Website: home-depot
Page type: billing-address
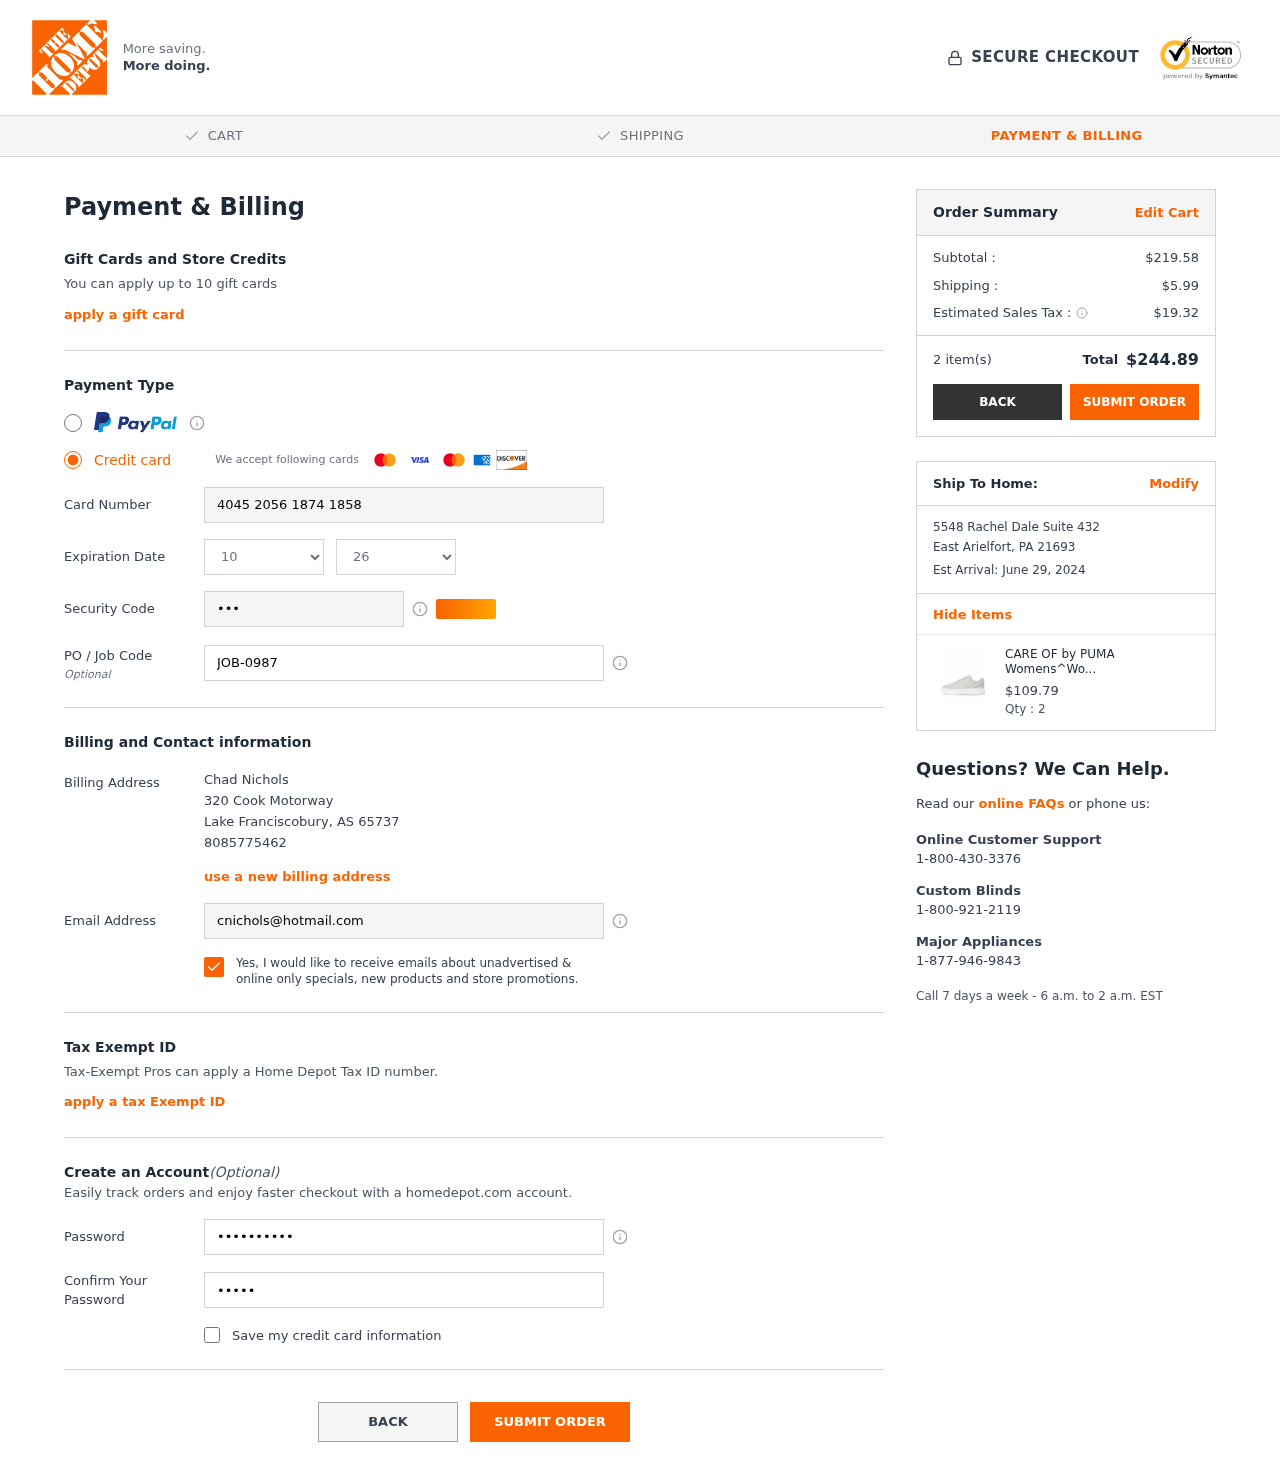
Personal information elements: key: PII_CARD_CVV
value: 195
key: PII_CARD_EXPIRY_MONTH
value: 10
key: PII_CARD_EXPIRY_YEAR
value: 26
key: PII_CARD_NUMBER
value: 4045 2056 1874 1858
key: PII_CITY
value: Lake Franciscobury
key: PII_CITY2
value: East Arielfort
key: PII_EMAIL
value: cnichols@hotmail.com
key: PII_FULLNAME
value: Chad Nichols
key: PII_JOB_CODE
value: JOB-0987
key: PII_PHONE
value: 8085775462
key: PII_POSTCODE
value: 65737
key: PII_POSTCODE2
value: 21693
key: PII_STATE_ABBR
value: AS
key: PII_STATE_ABBR2
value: PA
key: PII_STREET
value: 320 Cook Motorway
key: PII_STREET2
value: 5548 Rachel Dale Suite 432
Product elements: key: PRODUCT1_NAME
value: CARE OF by PUMA Womens^Women's Leather Platform Court Low-Top Sneakers, Gray Peach Bud, 11
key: PRODUCT1_PRICE
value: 109.79
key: PRODUCT1_QUANTITY
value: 2
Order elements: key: ORDER_SUBTOTAL
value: $219.58
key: ORDER_SHIPPING_COST
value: $5.99
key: ORDER_TAX
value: $19.32
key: ORDER_NUM_ITEMS
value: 2 item(s)
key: ORDER_TOTAL
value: $244.89
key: ORDER_DELIVERY_DATE
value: Est Arrival: June 29, 2024